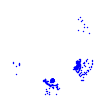
Particle: electron